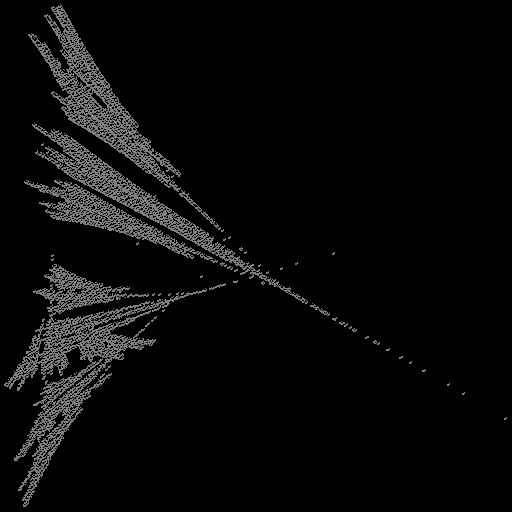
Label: ginkgo